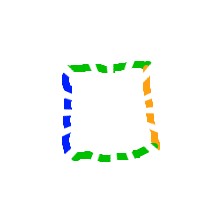
Shape: square